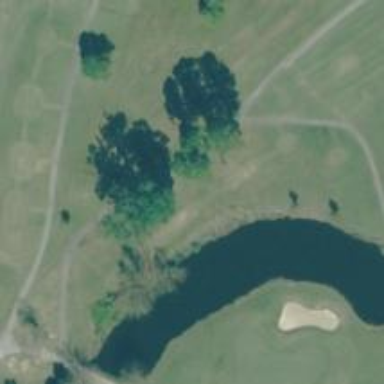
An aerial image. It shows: Water hazard in golf course. The hazard is natural water feature.